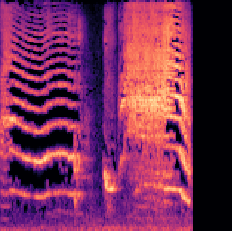
Sound class: Baby cry